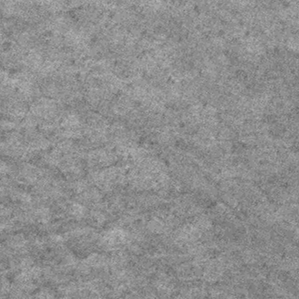
Label: frost